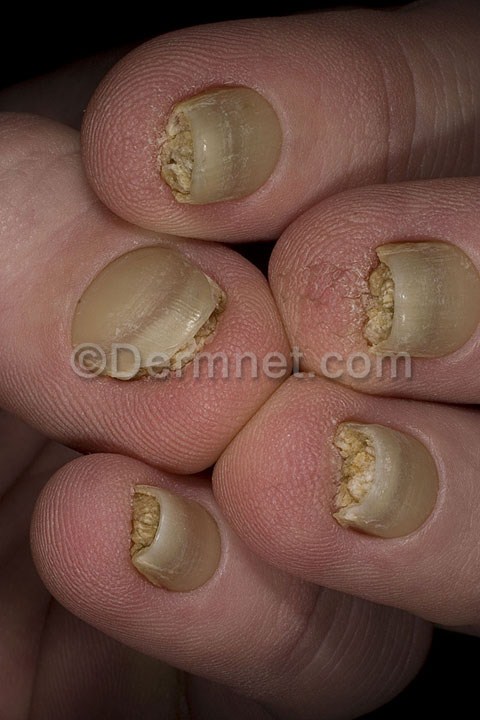
Disease: Nail Fungus and other Nail Disease